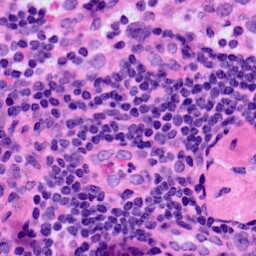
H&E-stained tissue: LymphNode